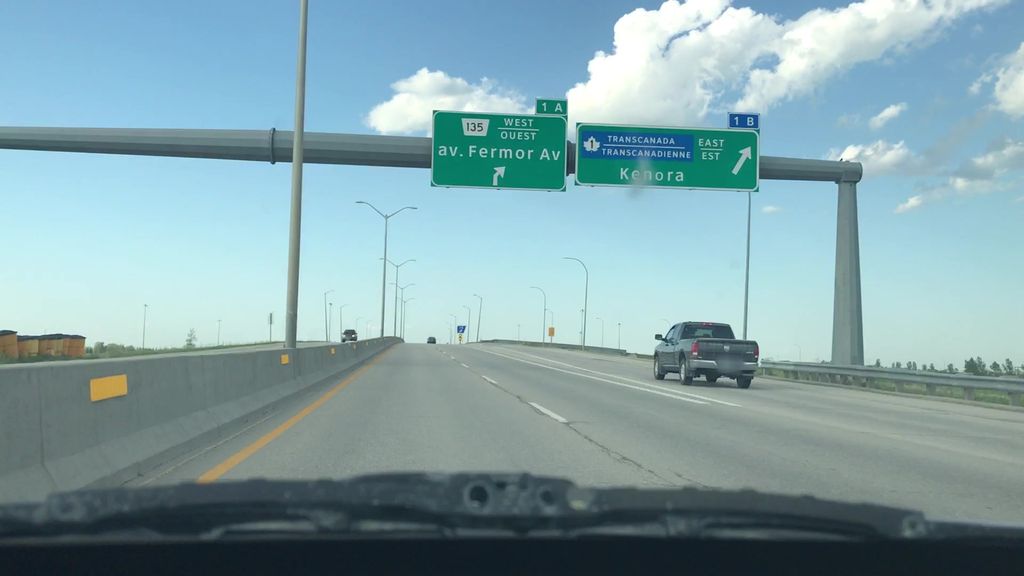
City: winnipeg